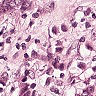
Metastatic tissue present: yes